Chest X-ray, PA view. Patient: 81 years old, sex M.
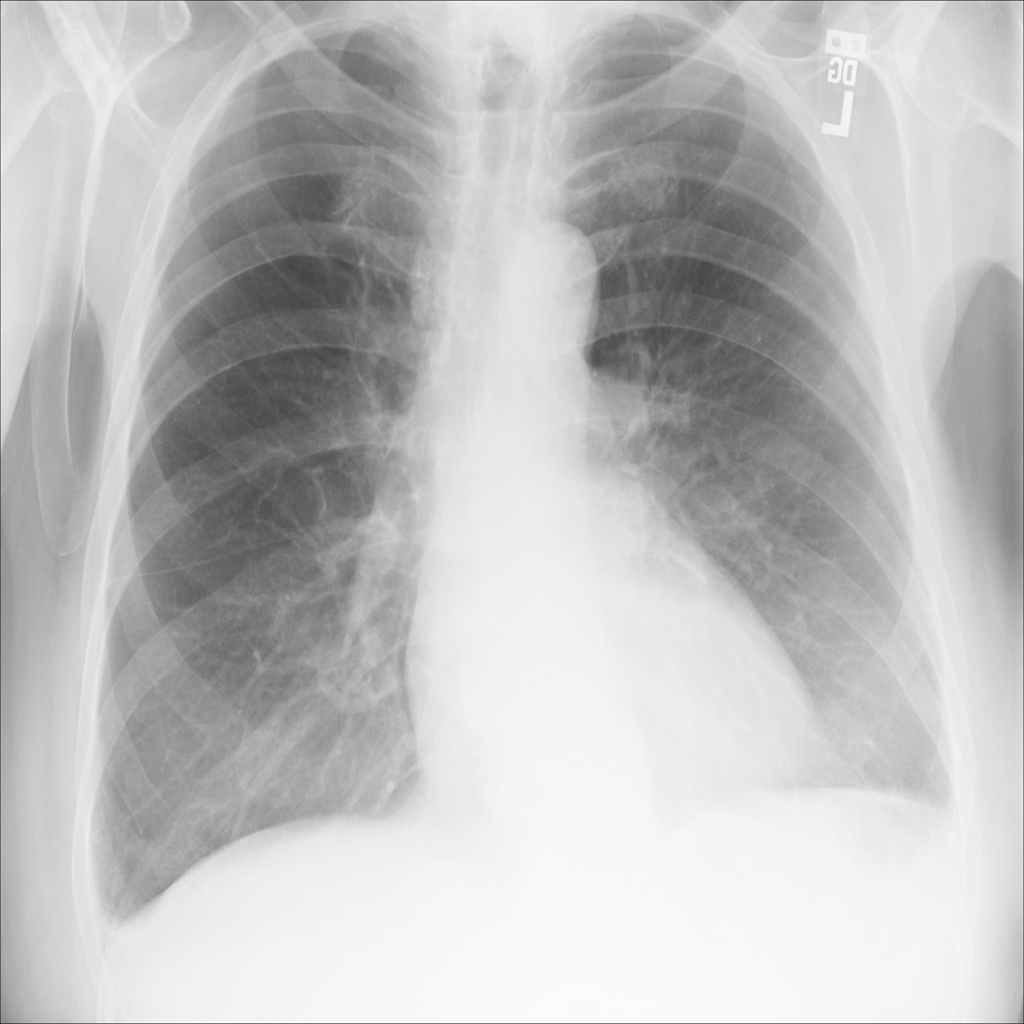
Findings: No Finding